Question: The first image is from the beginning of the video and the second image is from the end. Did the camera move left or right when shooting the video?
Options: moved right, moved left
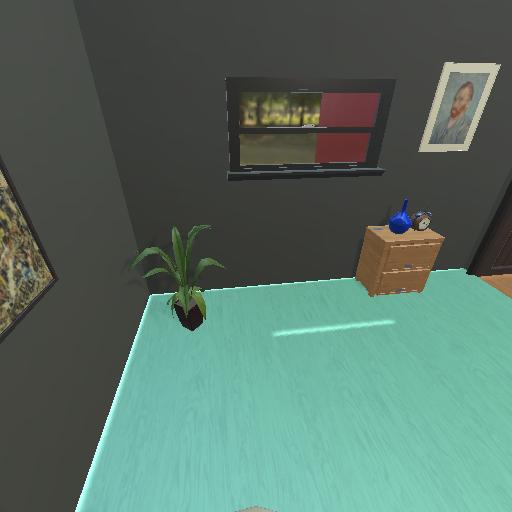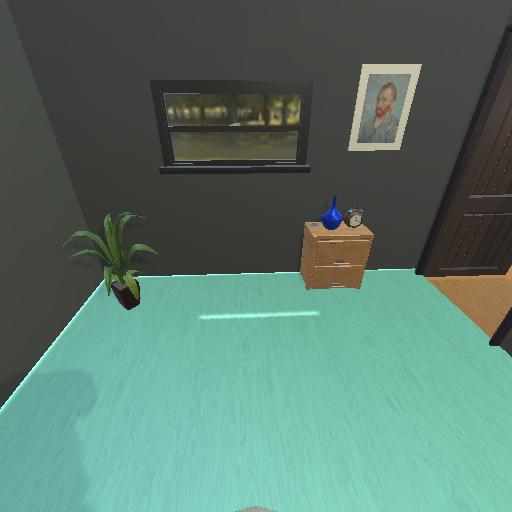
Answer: moved right